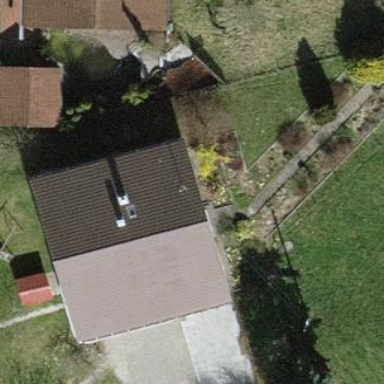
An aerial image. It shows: Detached building.